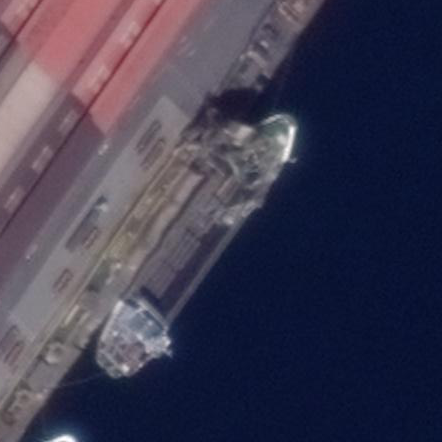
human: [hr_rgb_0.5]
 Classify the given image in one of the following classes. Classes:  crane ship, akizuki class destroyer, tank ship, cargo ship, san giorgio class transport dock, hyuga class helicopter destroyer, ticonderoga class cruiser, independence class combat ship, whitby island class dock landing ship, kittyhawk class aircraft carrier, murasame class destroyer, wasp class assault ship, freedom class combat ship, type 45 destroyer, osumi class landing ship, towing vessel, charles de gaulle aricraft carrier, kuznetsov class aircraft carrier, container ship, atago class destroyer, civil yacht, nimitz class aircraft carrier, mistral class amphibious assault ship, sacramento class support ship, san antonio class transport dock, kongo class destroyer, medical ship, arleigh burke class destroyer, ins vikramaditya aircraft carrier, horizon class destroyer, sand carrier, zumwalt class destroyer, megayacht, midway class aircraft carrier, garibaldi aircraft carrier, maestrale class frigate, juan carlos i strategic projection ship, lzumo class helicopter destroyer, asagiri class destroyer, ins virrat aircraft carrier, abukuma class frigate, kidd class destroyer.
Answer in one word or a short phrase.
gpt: Cargo ship